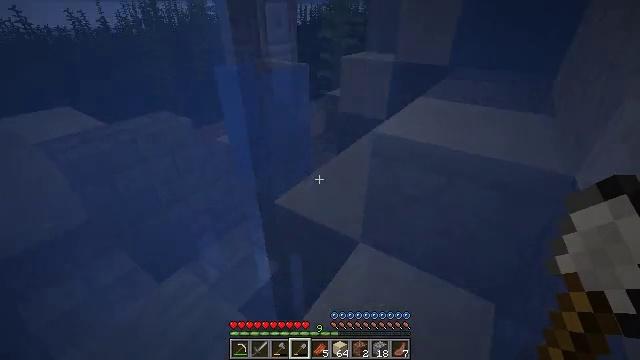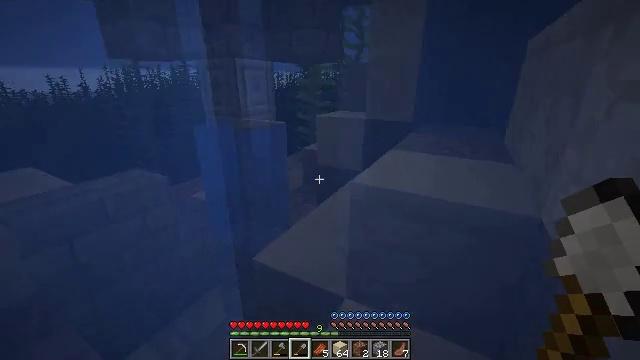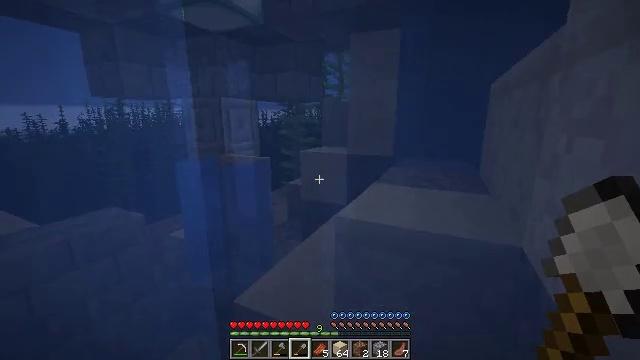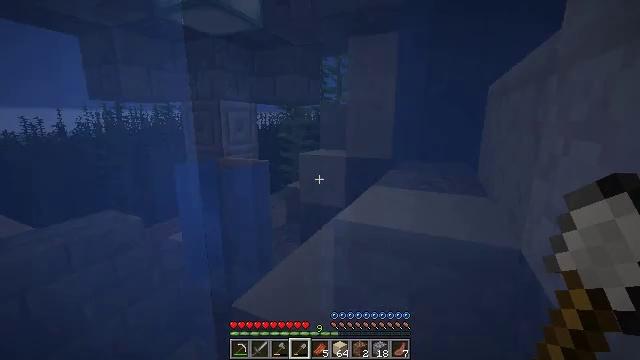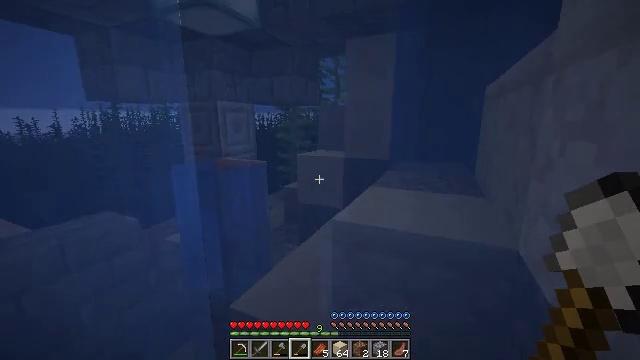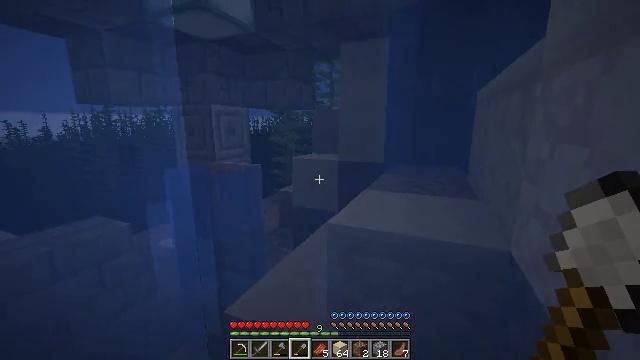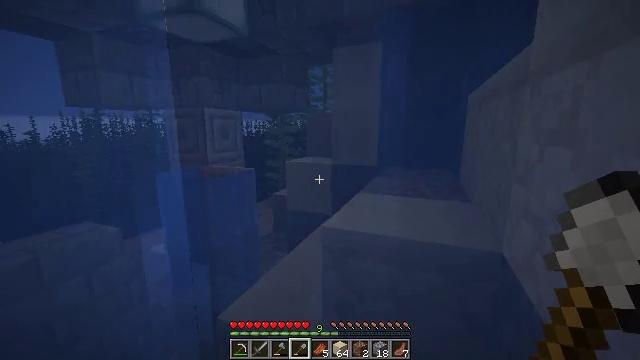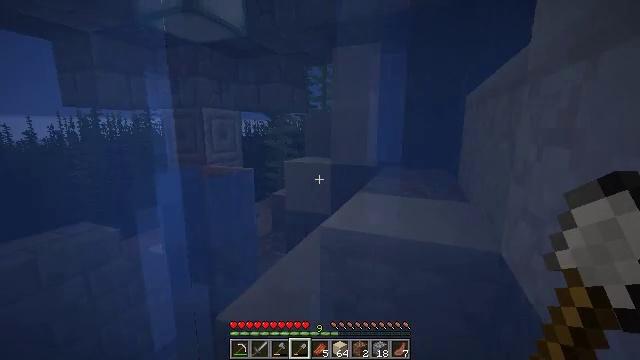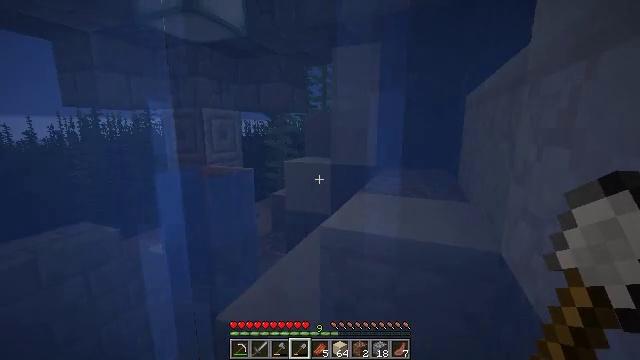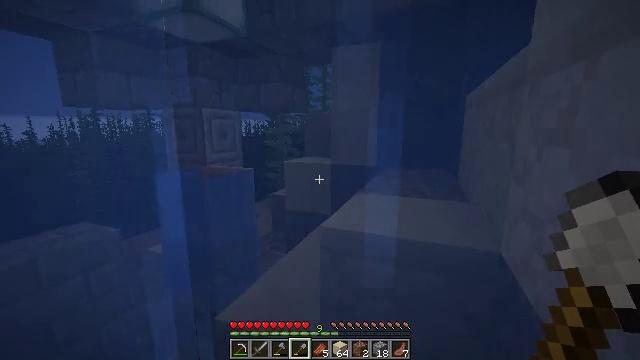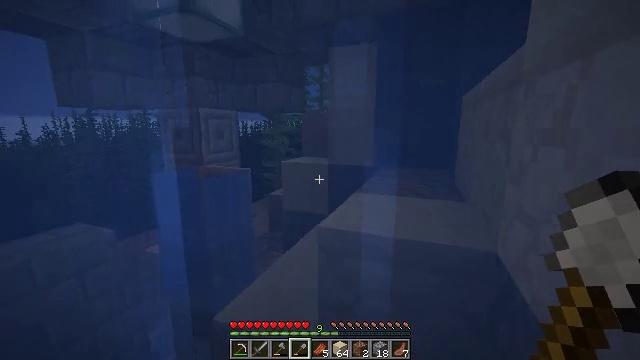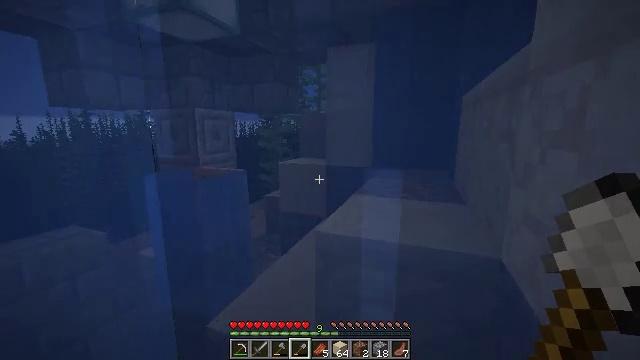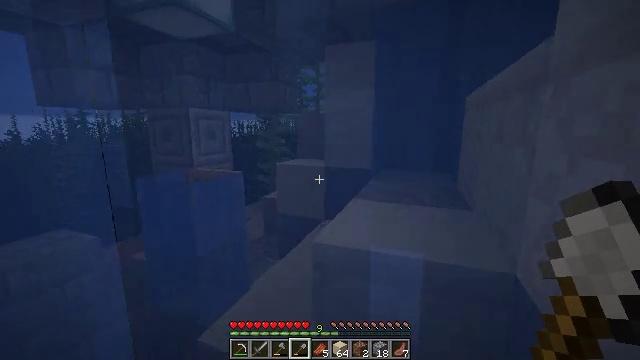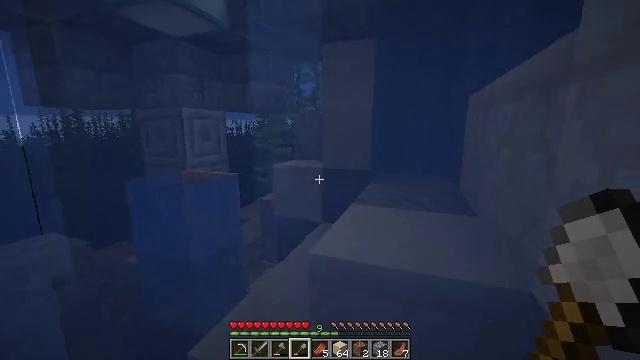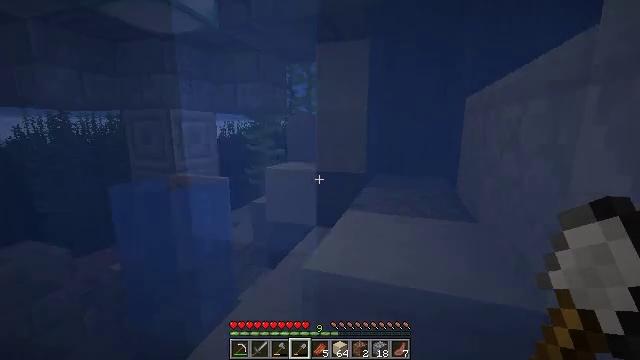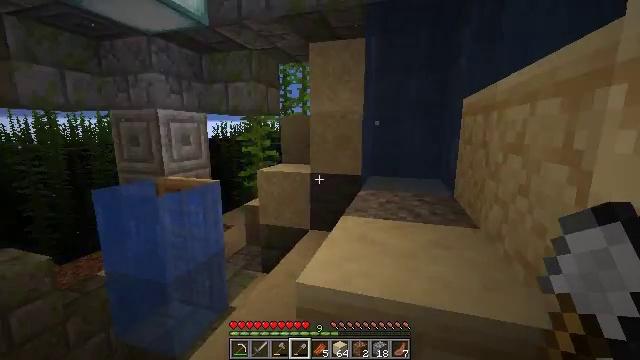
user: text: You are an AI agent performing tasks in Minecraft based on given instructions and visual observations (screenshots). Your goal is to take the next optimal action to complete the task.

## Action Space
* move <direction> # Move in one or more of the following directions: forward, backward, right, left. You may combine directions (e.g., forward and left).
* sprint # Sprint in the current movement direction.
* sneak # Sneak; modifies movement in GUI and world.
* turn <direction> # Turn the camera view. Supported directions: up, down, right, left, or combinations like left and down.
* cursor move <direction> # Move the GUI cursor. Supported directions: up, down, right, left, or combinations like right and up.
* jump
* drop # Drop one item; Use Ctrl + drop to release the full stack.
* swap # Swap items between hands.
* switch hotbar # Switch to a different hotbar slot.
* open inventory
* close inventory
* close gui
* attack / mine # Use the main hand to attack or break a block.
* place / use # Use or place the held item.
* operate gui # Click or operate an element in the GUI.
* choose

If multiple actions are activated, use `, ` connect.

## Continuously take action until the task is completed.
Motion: motion action
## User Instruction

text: Collect sand to make glass.
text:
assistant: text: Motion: turn right and up
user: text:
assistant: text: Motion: turn right and up
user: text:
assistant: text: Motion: no_op
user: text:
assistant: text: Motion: no_op
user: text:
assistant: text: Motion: turn right
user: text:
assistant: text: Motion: turn right
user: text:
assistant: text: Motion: no_op
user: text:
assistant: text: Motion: no_op
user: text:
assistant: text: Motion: no_op
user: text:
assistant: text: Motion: no_op
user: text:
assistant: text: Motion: move forward
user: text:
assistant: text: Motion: move forward
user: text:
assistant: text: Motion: move forward
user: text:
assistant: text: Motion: move forward, turn right
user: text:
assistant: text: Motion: move forward, turn right
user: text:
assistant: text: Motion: move forward, turn right
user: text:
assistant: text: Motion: move forward, turn right
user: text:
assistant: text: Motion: move forward, turn right
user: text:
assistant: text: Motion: move forward, turn right and up, jump
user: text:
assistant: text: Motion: move forward, turn right and up, jump
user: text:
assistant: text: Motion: move forward, turn right, jump
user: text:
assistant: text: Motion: move forward, jump
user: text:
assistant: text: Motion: move forward, jump
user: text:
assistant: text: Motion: move forward, jump
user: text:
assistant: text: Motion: move forward, jump
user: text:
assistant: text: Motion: move forward, jump
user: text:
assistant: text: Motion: move forward, jump
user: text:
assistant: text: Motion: move forward, jump
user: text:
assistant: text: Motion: move forward, jump
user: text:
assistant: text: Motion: move forward, jump